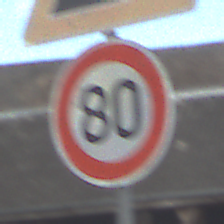
Verkehrszeichen: Geschwindigkeit80
Zusatzzeichen oben: Gefaelle10
Umgebung: Outdoor, Suburban
Tageszeit: MorningAfternoon
Wetter: PartlyCloudy
Licht: Natural
Jahreszeit: NotSpecified
Kontrast: LowContrast